Question: I have some problems in my app with browser security stuff.
Initially, it was not a concern, because all my javacript codes worked fine. But since I've started to use <URL>. It's happening only on .
I found out this useful link <URL> and I am trying to work around it.
However, I would like to know if there is any way to detect by javascript if the app is being blocked by the browser. Actually I am not talking about the tag '<noscript></noscript>', because the rest of my javascript codes on my app still working fine.
While I am working on this issue following the Content Security Policy's instructions. Maybe I could identify if Chrome is showing this security icon and give some instructions to the users.
Is it possible?

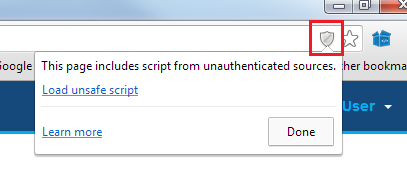
Answer: I may assume that your website is protected with SSL (HTTPS), while you are referencing scripts from sources than your domain, like the CKEditor tool.
What if you download the CKEditor script file to your server and change the script reference to your domain address?
In addition, take a look at this open issue:
<URL>, which if understand currectly, means that you should refer to the CKEditor with 'HTTPS' instead of 'HTTP' if you are at a SSL-Protected website.